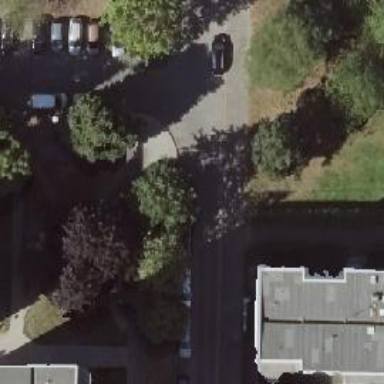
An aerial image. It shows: Sidewalk along the footway.